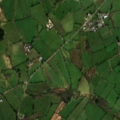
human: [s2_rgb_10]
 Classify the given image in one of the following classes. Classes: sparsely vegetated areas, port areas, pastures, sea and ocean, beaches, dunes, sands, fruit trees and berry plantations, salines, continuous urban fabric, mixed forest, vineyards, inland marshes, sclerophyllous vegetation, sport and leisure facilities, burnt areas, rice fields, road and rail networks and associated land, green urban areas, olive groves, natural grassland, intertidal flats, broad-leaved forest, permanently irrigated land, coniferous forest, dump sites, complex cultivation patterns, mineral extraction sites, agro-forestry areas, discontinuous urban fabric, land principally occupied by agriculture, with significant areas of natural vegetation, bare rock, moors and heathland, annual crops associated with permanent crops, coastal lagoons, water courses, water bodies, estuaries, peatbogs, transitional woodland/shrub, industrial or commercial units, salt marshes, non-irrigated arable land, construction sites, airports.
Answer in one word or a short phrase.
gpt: pastures, coniferous forest